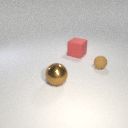
large red rubber cube to the left of small brown rubber sphere